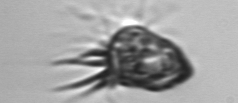
Label: Strombidium_morphotype1